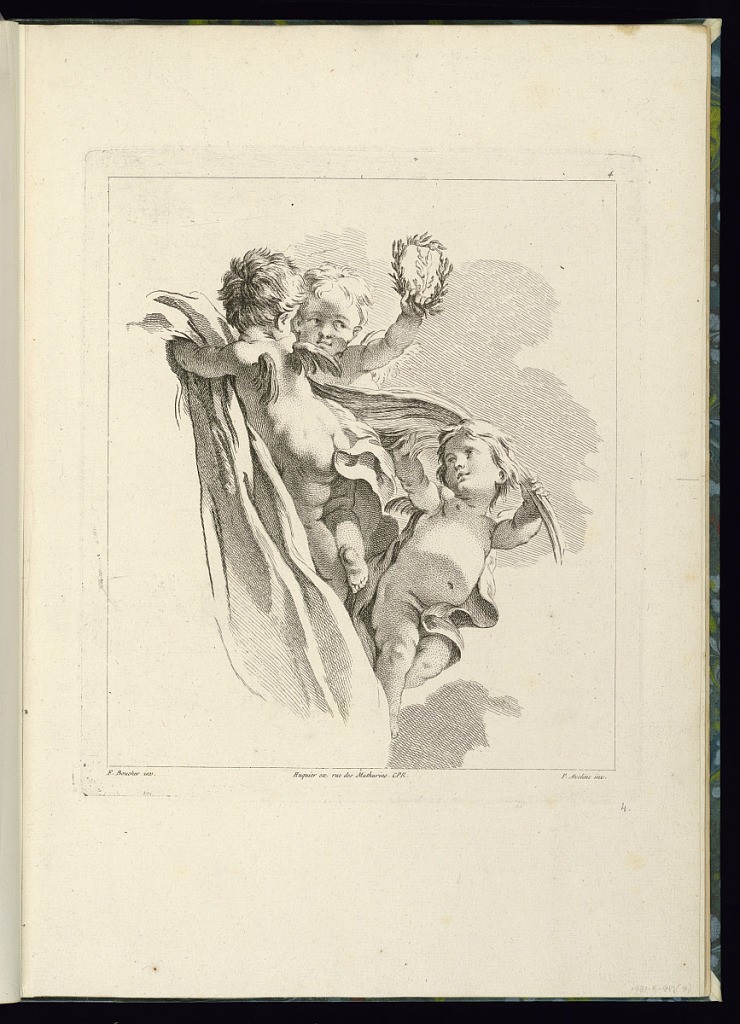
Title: Three Putti
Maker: François Boucher, French, 1703–1770
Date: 1758–63
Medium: Etching and engraving on laid paper
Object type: Print
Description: Three flying putti. The one to the left, with his back turned, holds a large piece of fabric, the one in the back holds a crown of laurel leaves, while the one below holds feathers or palm leaves. The plate is signed and numbered.